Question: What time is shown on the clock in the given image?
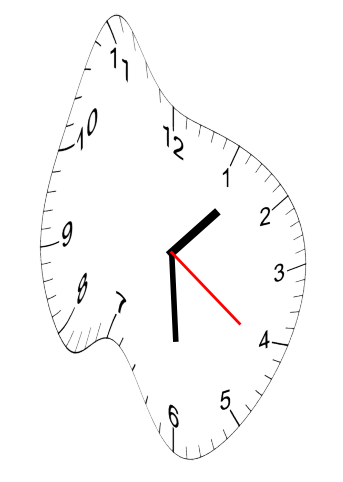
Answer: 01:29:21